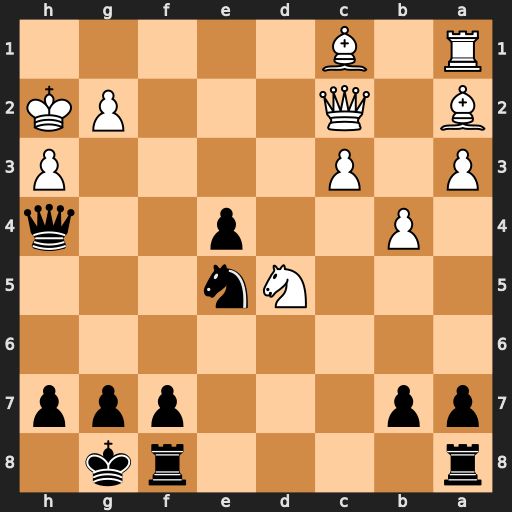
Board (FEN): r4rk1/pp3ppp/8/3Nn3/1P2p2q/P1P4P/B1Q3PK/R1B5
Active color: b
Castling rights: -
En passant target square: -
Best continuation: Ng4+ Kg1 Qe1#